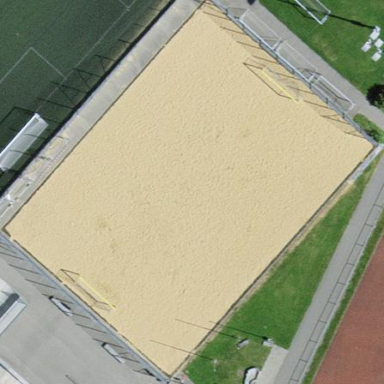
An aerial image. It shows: Sandy pitch designated for beach volleyball.